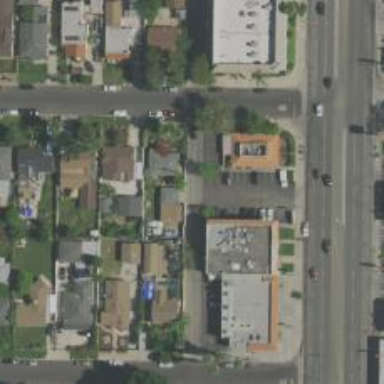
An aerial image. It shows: Alley classified as service road.